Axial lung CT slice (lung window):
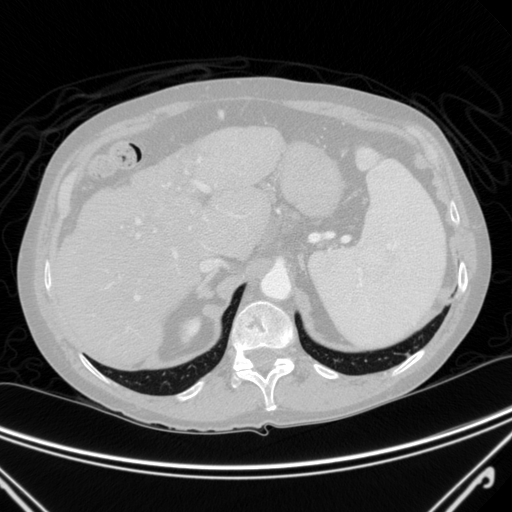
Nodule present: no